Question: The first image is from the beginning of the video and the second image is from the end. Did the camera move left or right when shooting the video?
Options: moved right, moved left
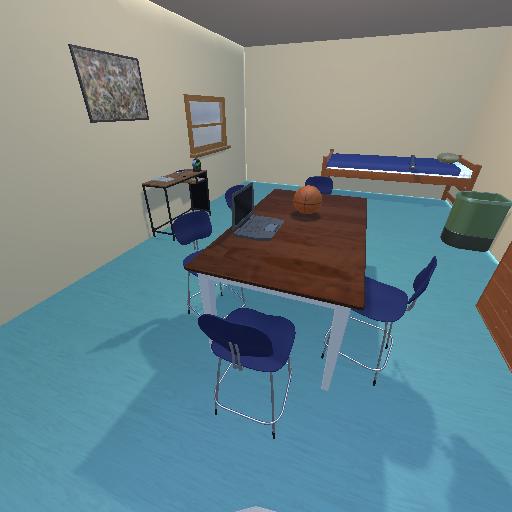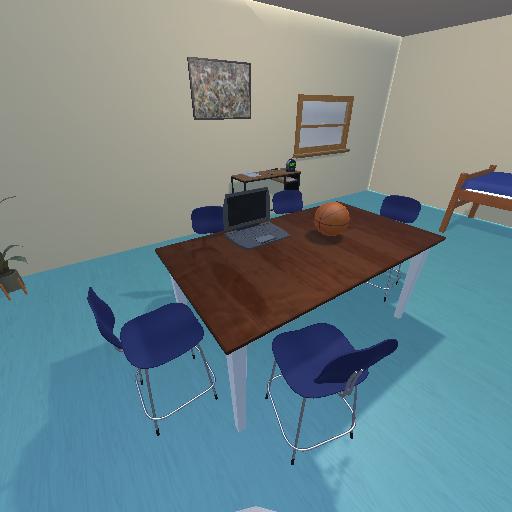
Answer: moved right